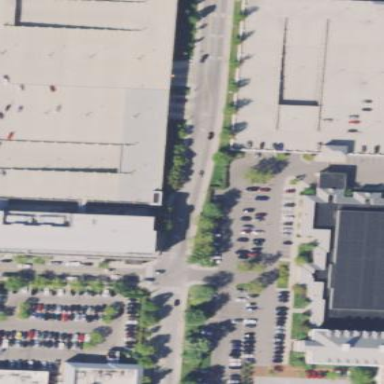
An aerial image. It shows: Multi-storey parking building.